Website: walmart
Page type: customer-info-address
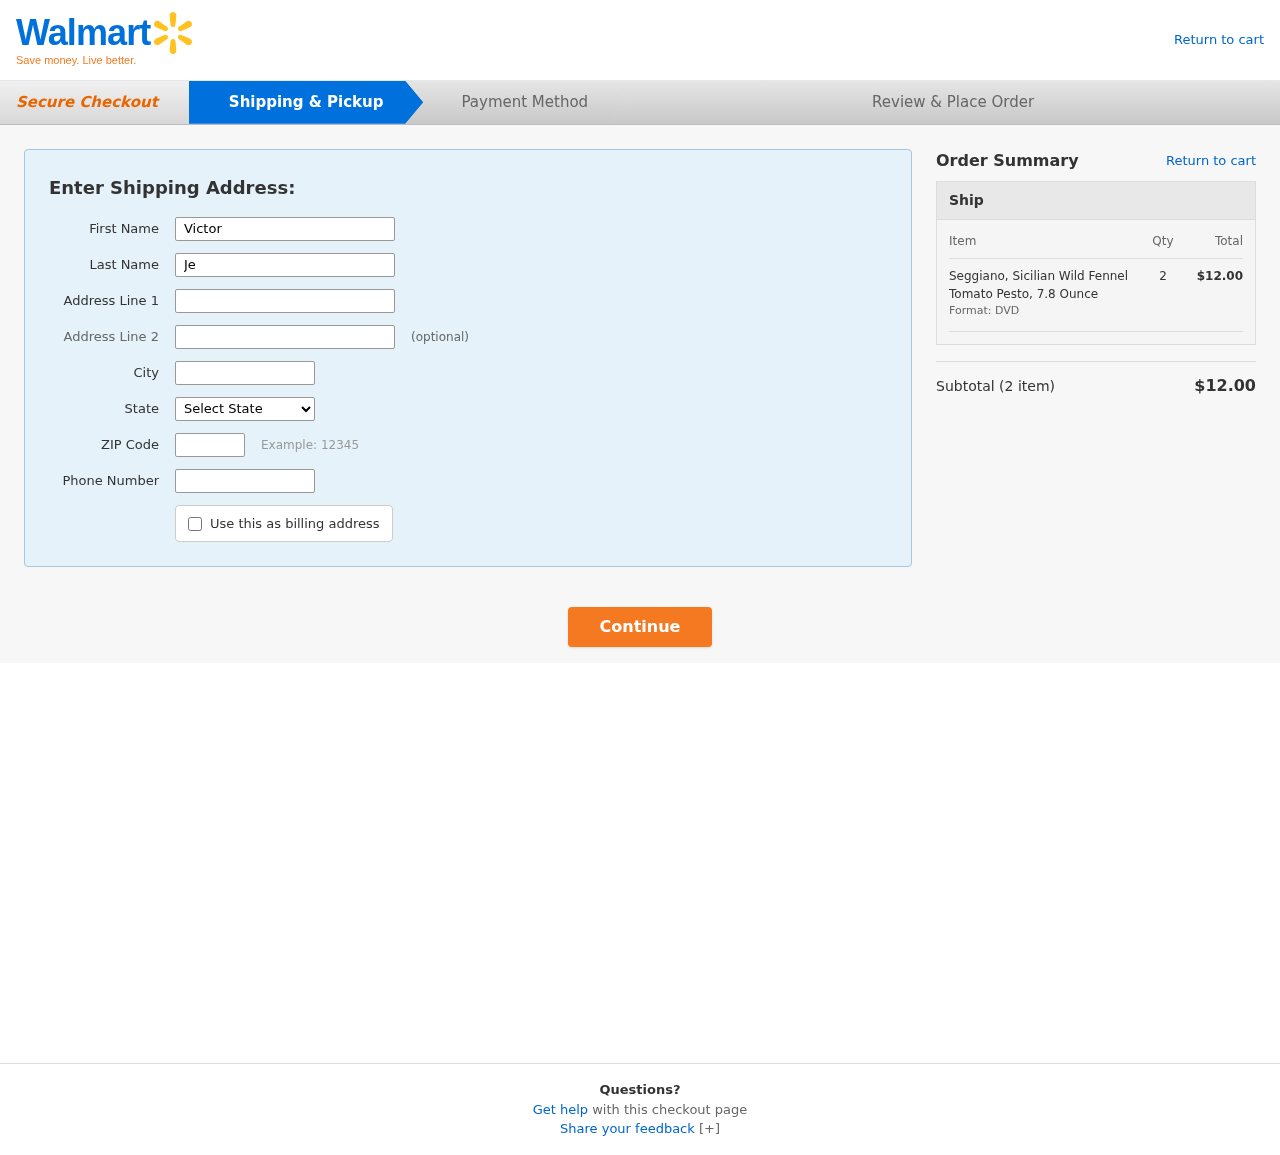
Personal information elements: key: PII_CITY
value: West Anthony
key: PII_FIRSTNAME
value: Victor
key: PII_LASTNAME
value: Jennings
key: PII_PHONE
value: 9653213723
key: PII_POSTCODE
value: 85040
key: PII_STATE
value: Arizona
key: PII_STREET
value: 5262 Jason Knolls
Product elements: key: PRODUCT1_NAME
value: Seggiano, Sicilian Wild Fennel Tomato Pesto, 7.8 Ounce
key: PRODUCT1_QUANTITY
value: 2
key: PRODUCT1_LINE_TOTAL
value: $12.00
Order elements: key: ORDER_NUM_ITEMS
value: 2
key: ORDER_SUBTOTAL
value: $12.00